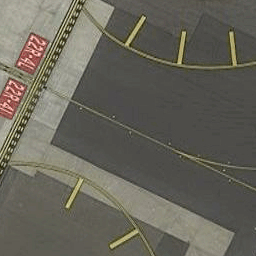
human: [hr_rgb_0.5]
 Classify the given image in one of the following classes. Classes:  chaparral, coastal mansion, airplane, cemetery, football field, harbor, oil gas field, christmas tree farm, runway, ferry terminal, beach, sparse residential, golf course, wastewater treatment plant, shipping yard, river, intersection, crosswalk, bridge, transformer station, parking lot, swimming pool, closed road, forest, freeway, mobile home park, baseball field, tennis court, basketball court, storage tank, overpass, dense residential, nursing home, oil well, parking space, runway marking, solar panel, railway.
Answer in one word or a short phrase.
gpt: runway marking